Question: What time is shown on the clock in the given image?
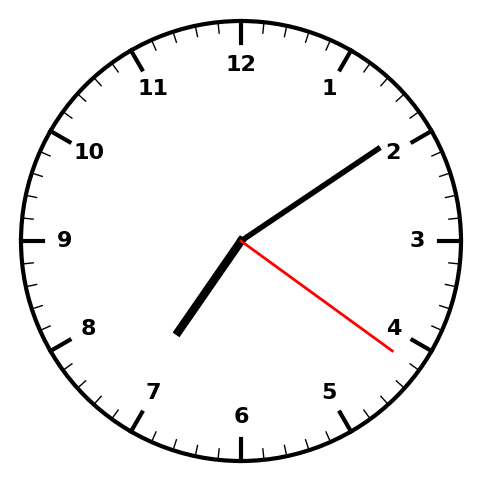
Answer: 07:09:21